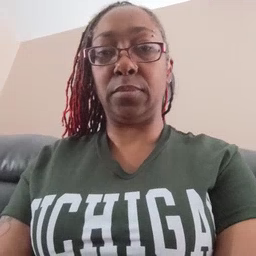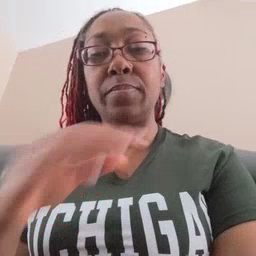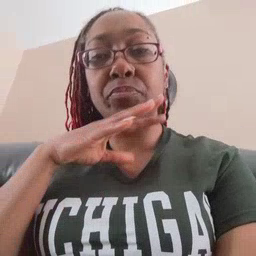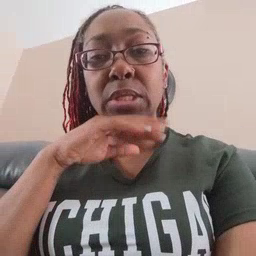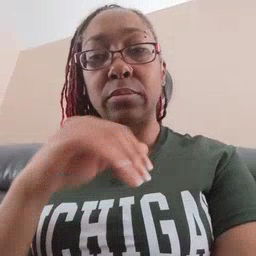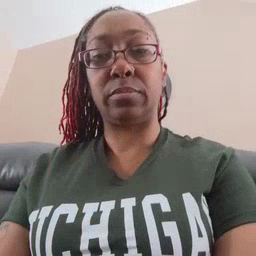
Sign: pig